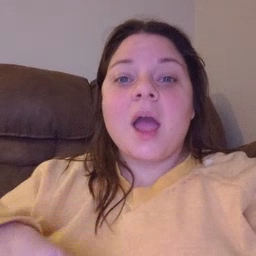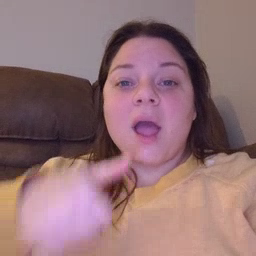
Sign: hide